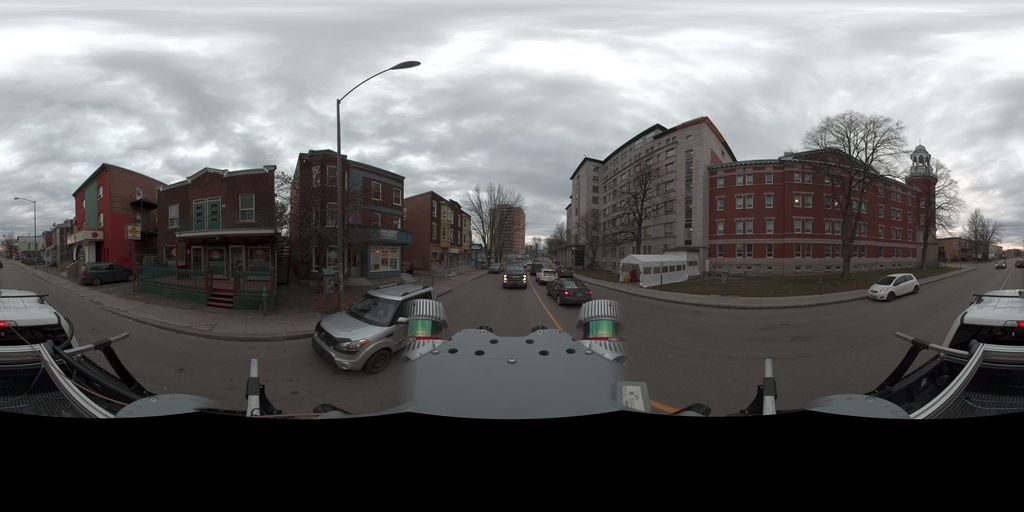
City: quebec_city